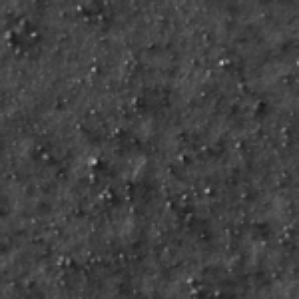
Label: frost